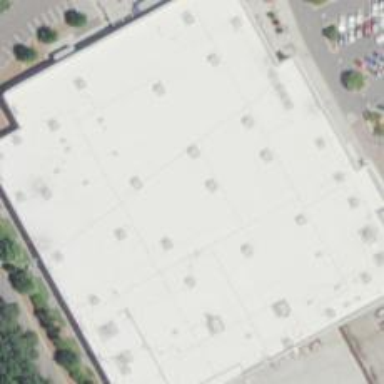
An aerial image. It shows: Supermarket.